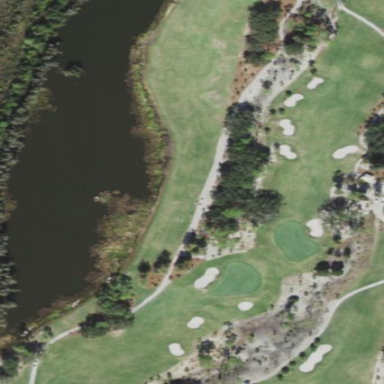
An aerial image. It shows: Golf bunker filled with natural sand.